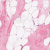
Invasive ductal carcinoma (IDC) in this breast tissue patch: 0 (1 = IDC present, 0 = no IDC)